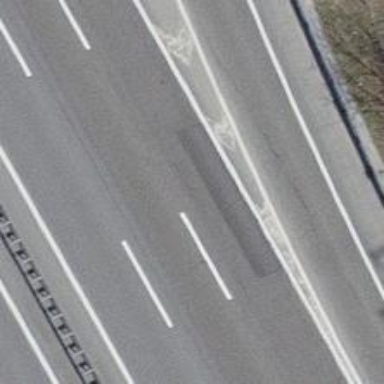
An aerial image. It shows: Asphalt motorway.